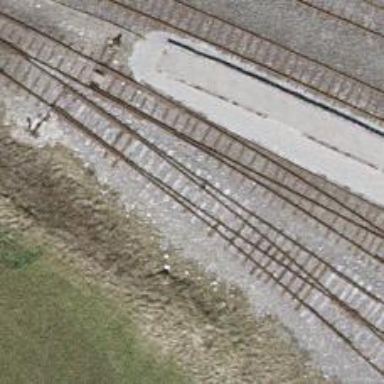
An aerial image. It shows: Preserved railway with one track passing through yard area.